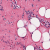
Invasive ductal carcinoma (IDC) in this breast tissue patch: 0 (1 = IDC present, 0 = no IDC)